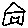
Label: house